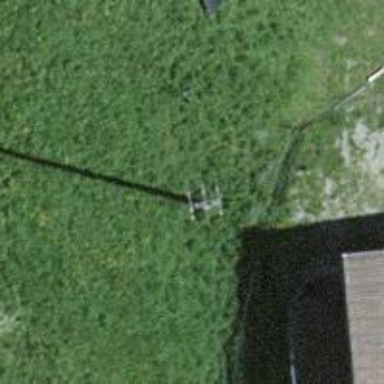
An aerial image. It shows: Power pole.